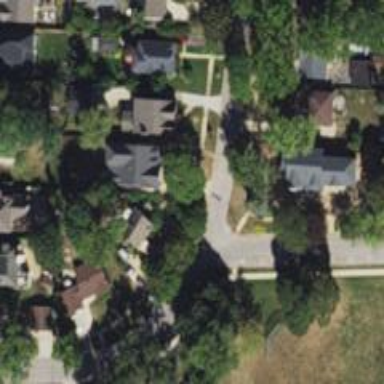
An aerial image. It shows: Residential road with separate asphalt sidewalk.